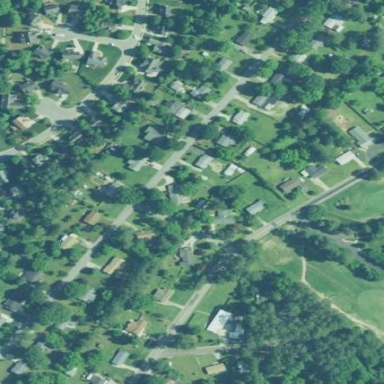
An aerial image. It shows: Residential area within neighborhood.